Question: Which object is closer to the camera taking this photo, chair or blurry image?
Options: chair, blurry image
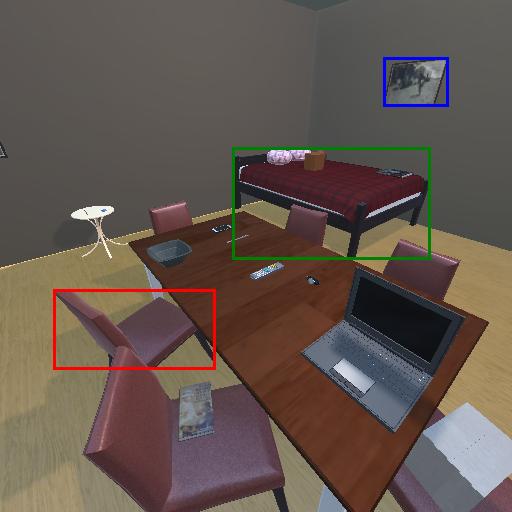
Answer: chair